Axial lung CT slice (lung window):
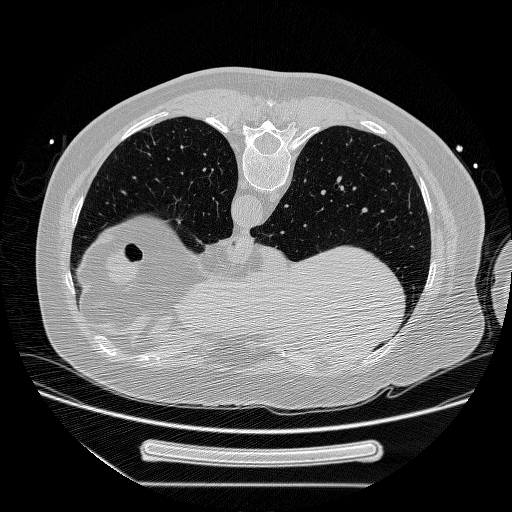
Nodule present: no